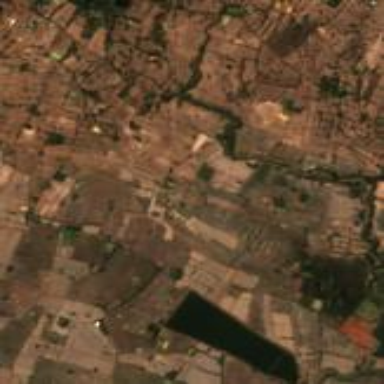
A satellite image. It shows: Farmland with rice crops ready for harvest.